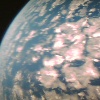
Label: cloud